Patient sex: F
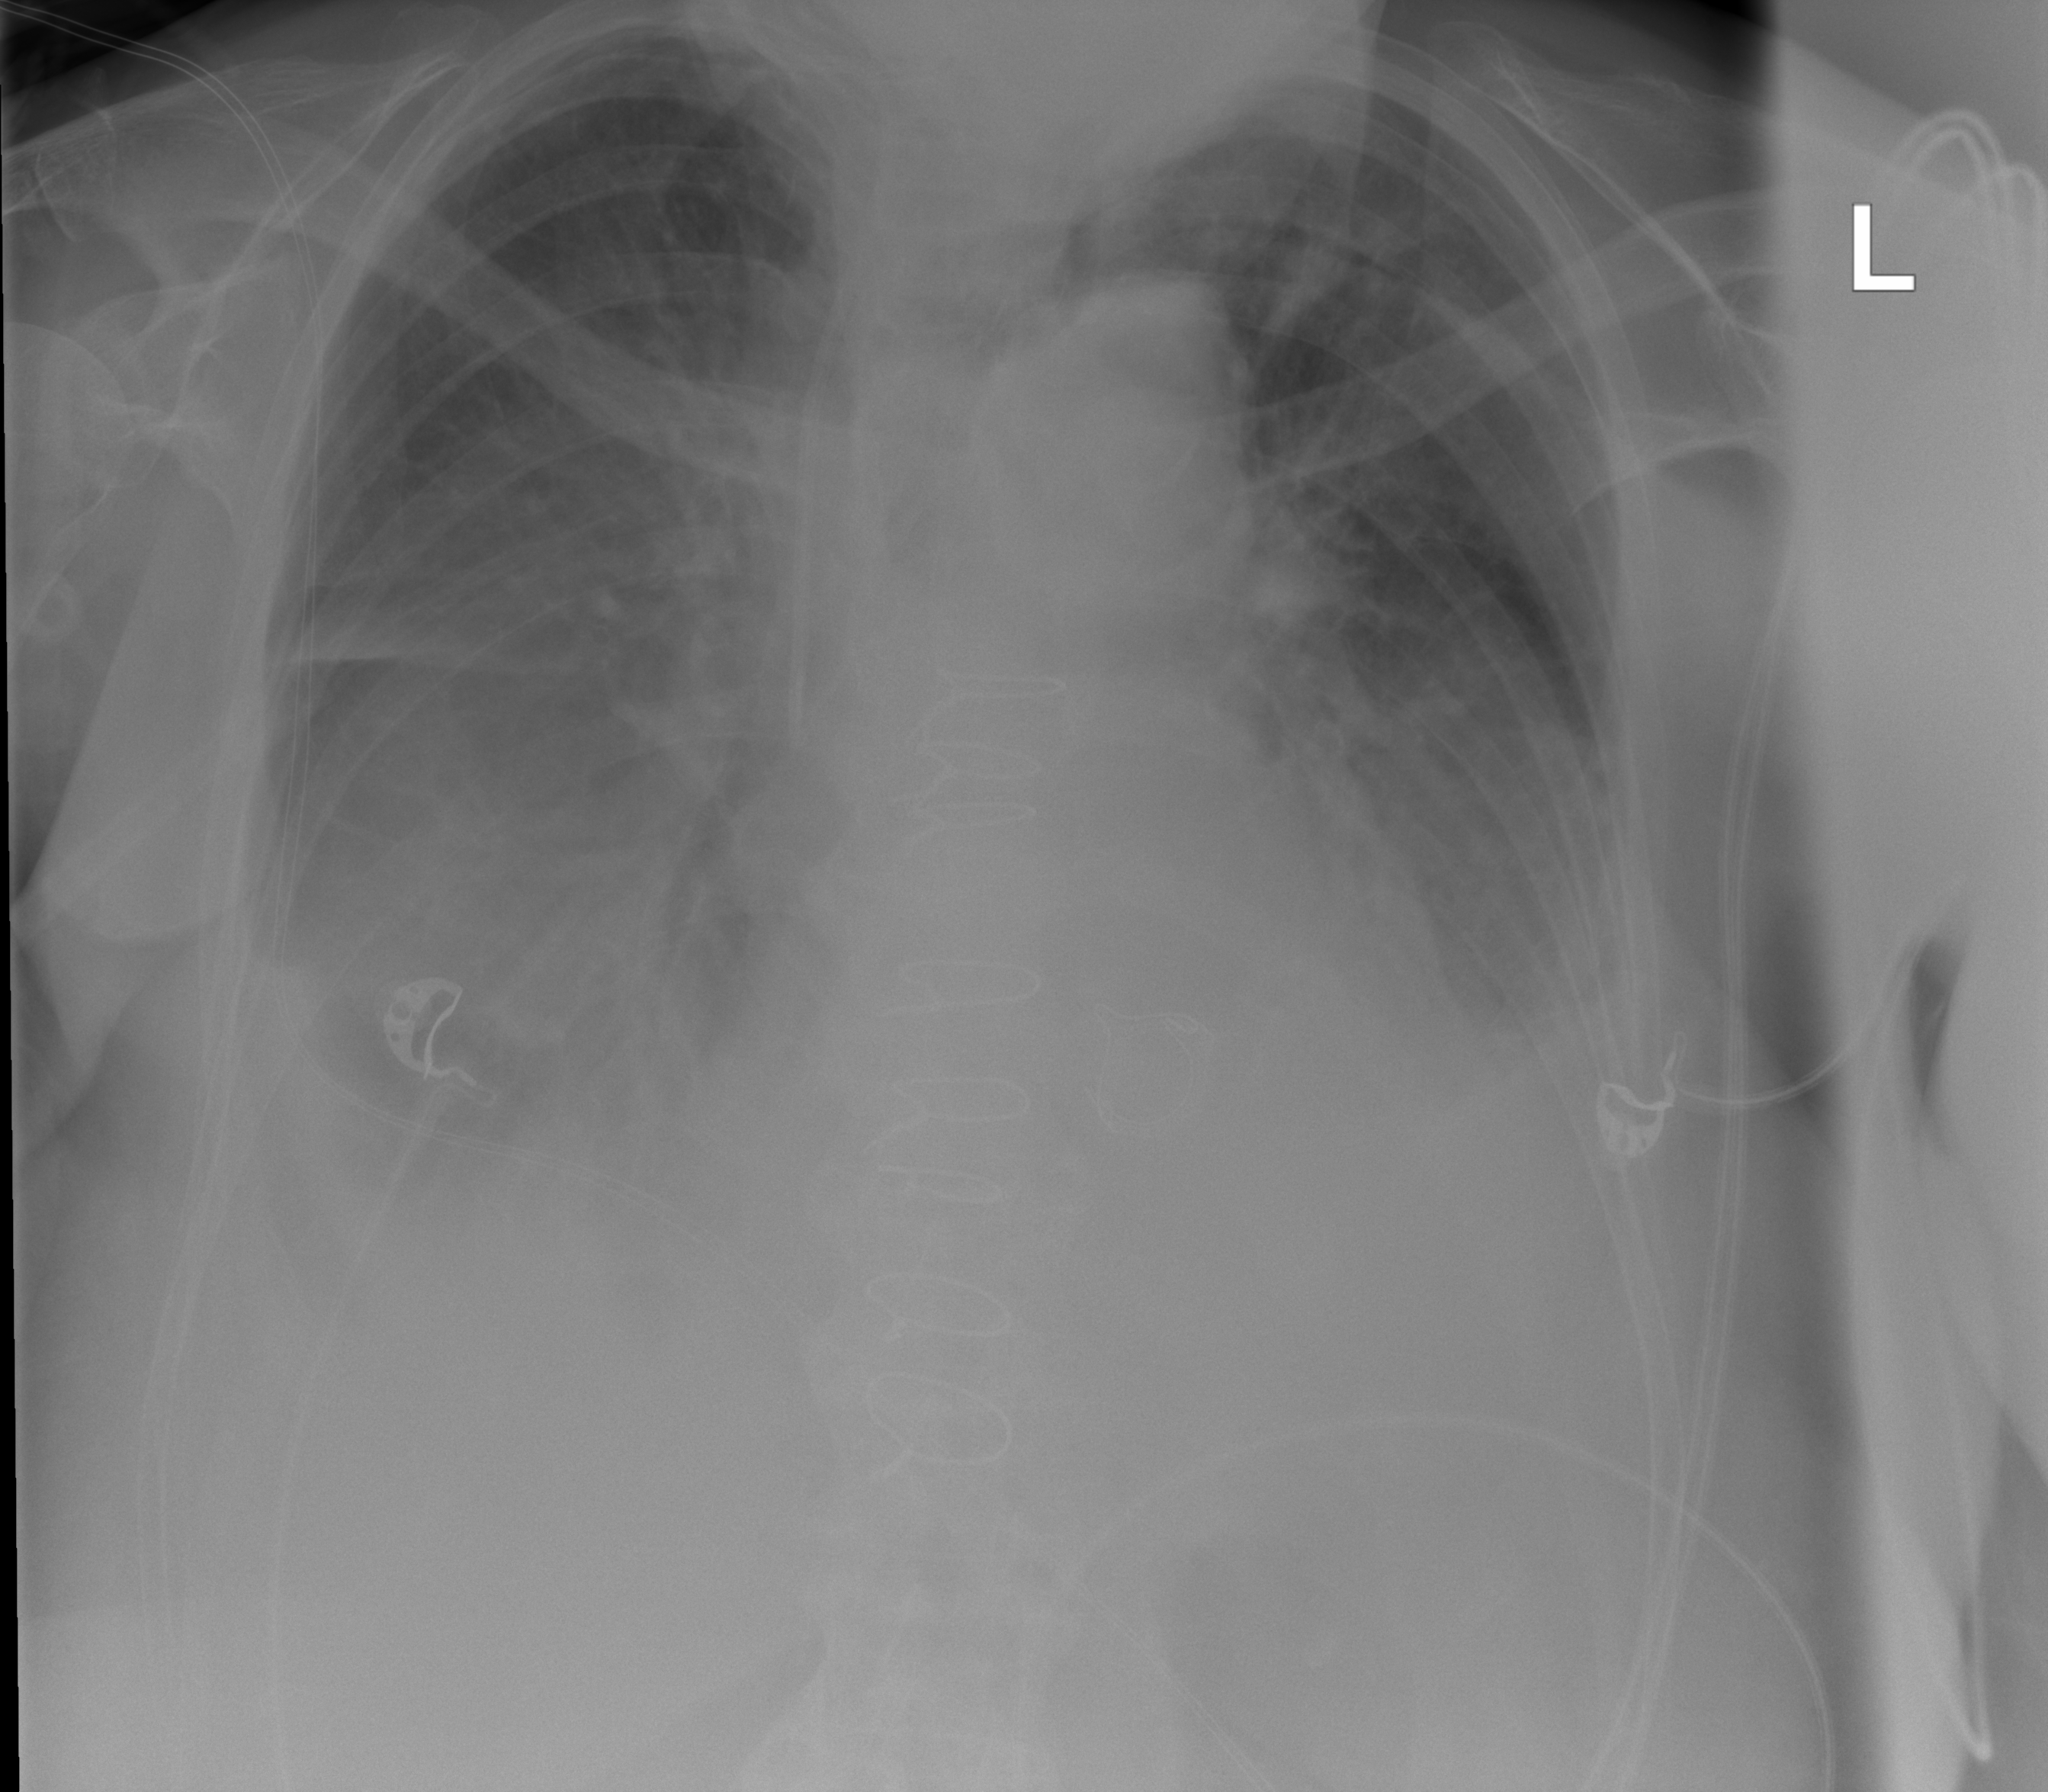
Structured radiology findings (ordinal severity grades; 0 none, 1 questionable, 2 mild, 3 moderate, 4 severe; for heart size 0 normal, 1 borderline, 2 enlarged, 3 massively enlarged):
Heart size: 0
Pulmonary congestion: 2
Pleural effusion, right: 3
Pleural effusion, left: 2
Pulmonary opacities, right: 2
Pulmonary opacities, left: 2
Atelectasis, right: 2
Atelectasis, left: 2